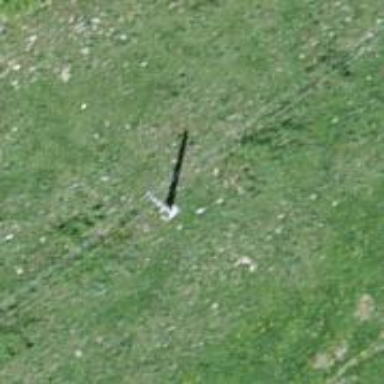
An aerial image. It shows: Power pole.